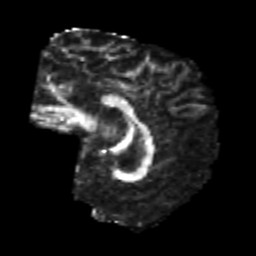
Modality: FA
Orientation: sagittal
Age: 23
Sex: male
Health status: healthy
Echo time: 0.074 s